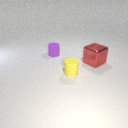
large red metal cube in front of small purple rubber cylinder